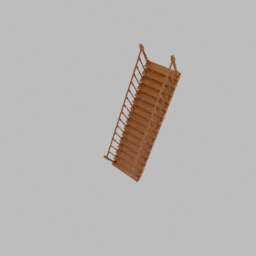
Label: architecture